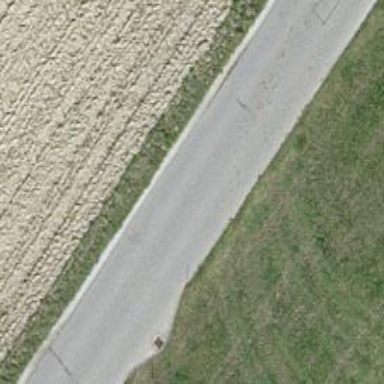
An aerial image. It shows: Unclassified road.